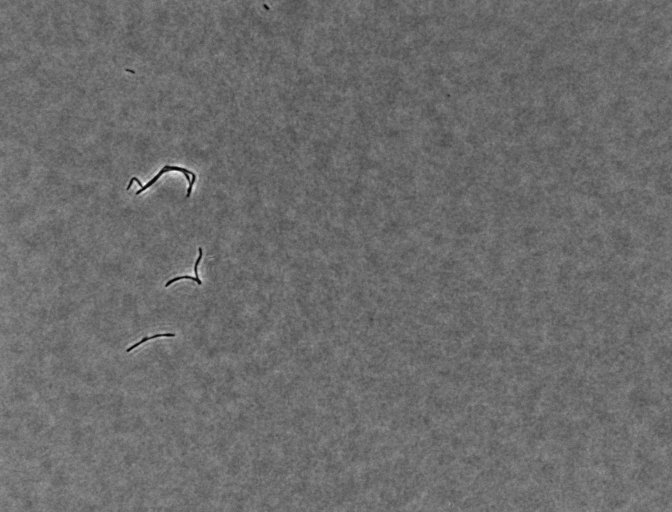
various_fewshot